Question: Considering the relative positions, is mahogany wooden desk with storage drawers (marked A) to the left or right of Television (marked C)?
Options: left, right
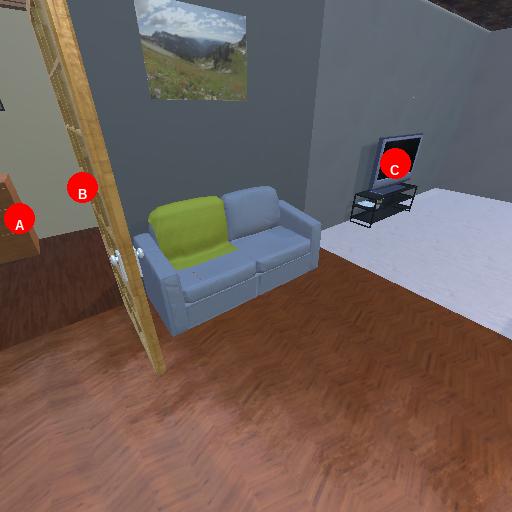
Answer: left